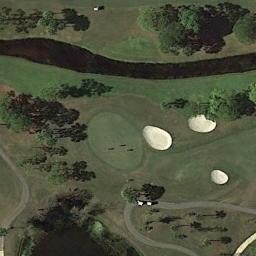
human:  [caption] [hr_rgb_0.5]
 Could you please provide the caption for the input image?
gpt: There are a lot of trees beside the golf course .

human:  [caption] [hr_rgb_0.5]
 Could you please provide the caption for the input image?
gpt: The golf course has a lake, A putting green, Some fairways, Roads, Barrier trees and three sandpits and a river goes through the golf course .

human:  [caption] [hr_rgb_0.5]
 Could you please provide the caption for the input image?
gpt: There are several bunkers and lakes and a few paths and many trees on a large green lawn on the golf course .

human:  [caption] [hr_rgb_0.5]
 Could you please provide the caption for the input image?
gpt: There are two parallel paths from top left to bottom right .

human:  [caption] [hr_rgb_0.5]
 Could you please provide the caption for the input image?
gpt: There are three bunkers near the river on the golf course .